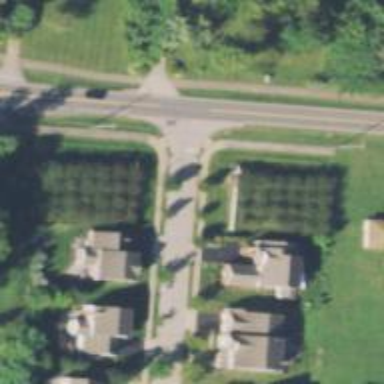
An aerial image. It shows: Unmarked crossing on footway.